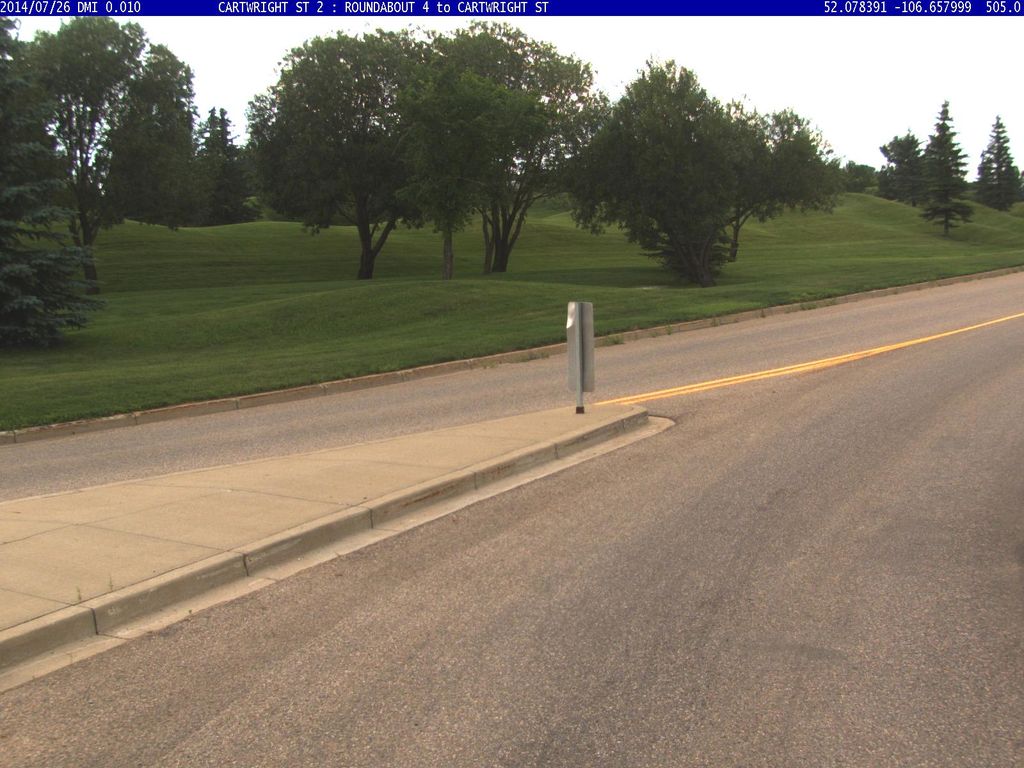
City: saskatoon